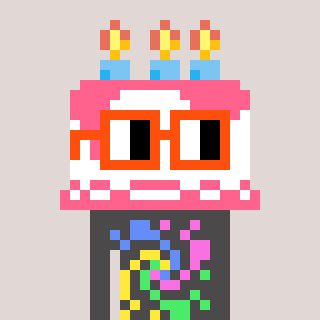
a pixel art character with square orange glasses, a cake-shaped head and a grayscale-colored body on a warm background